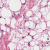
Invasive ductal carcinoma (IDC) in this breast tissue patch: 0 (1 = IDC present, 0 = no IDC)